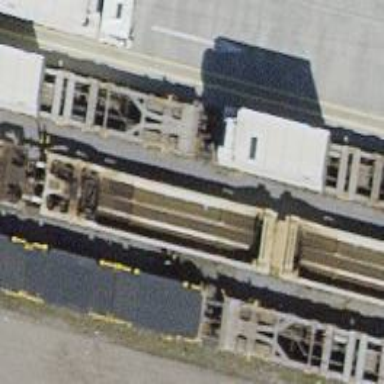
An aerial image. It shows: Railway switch.